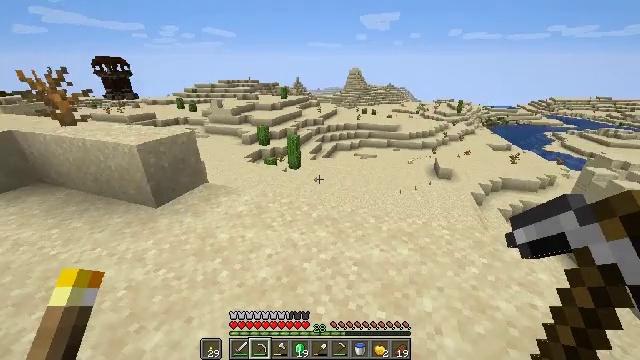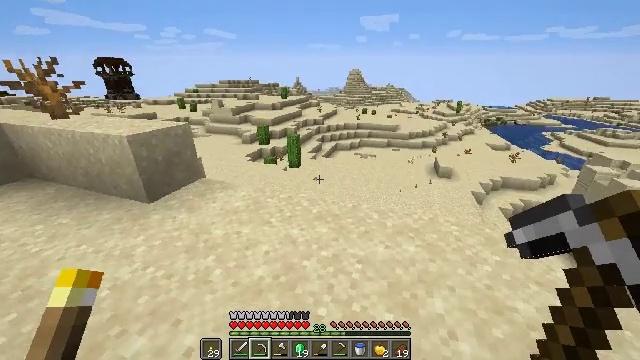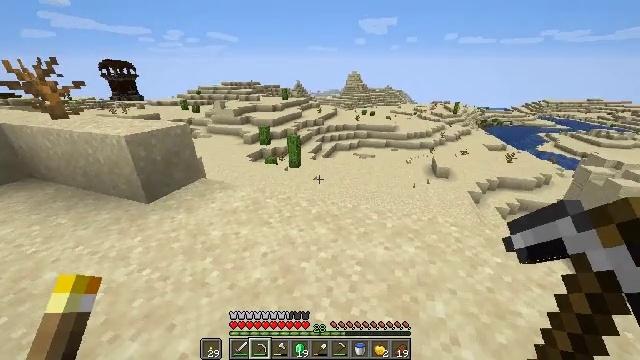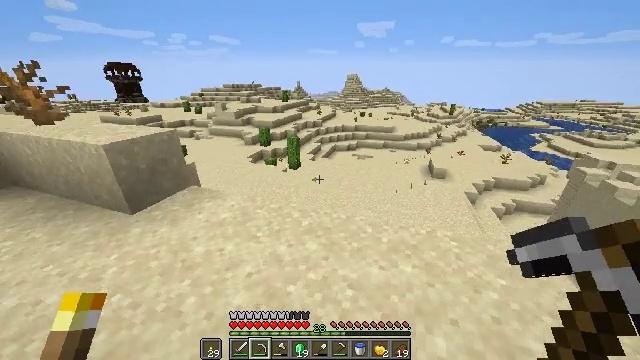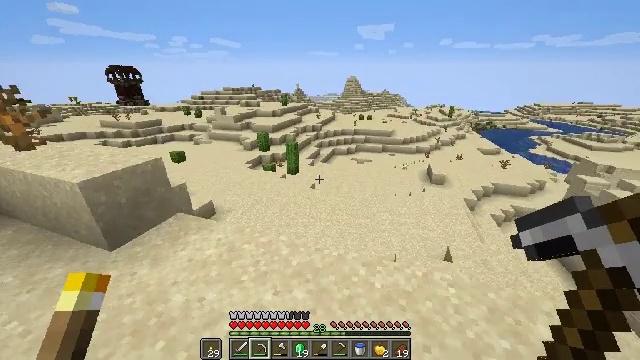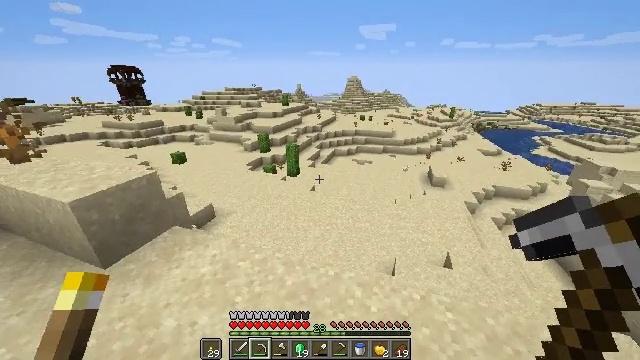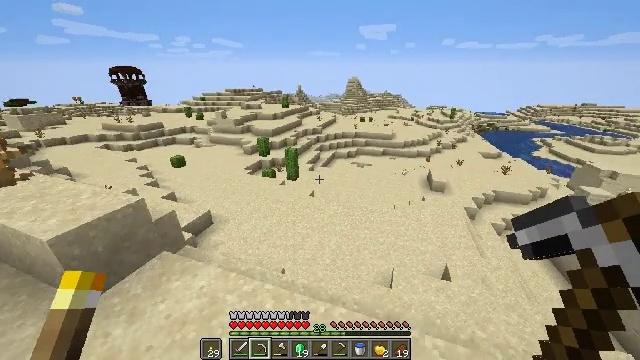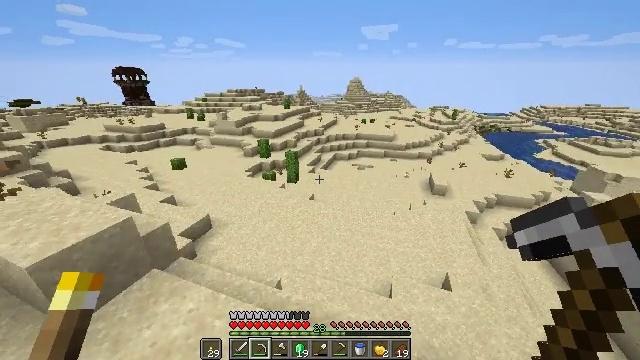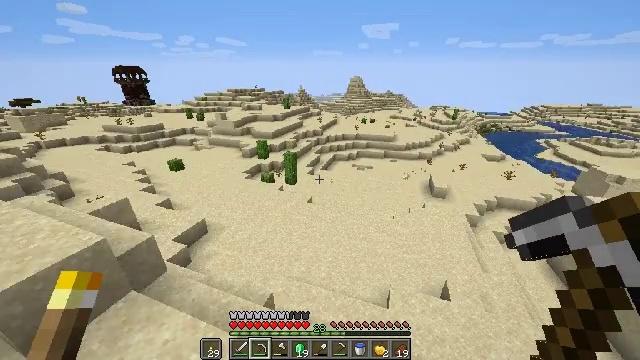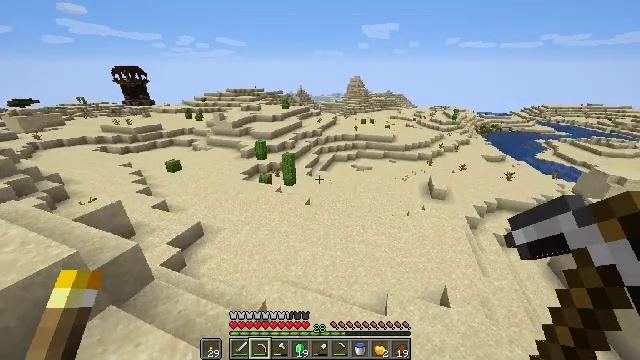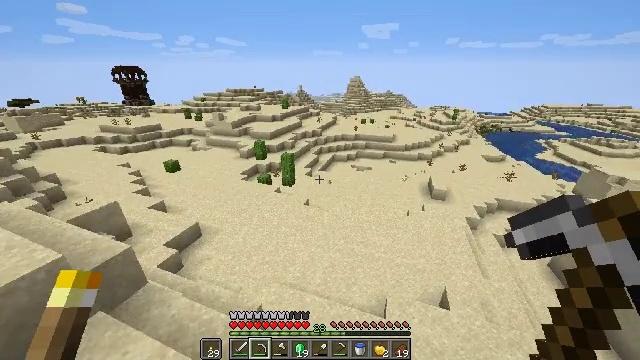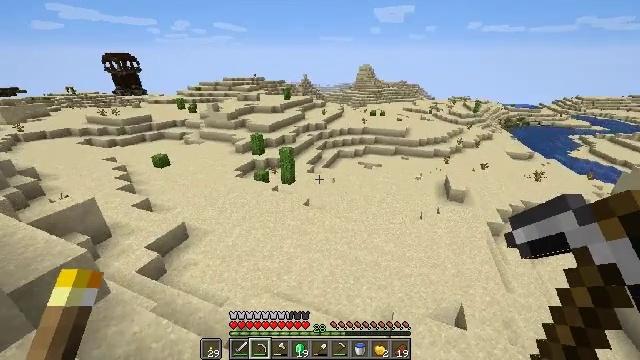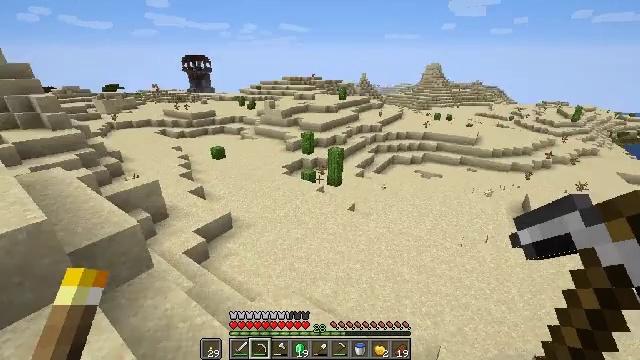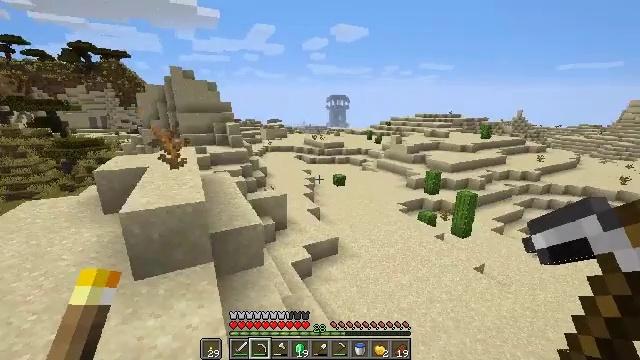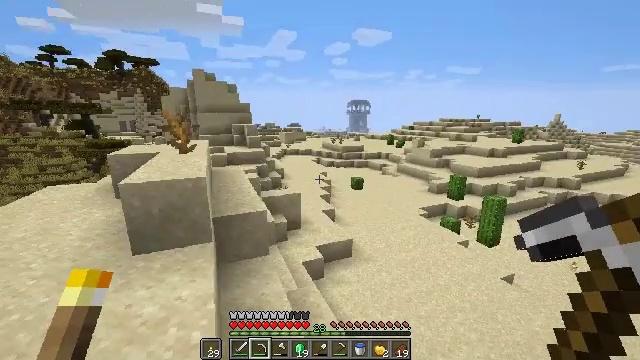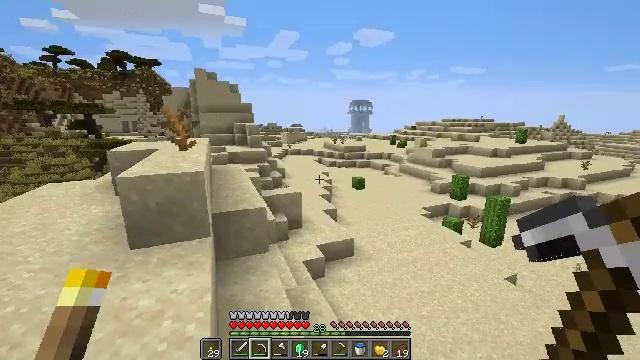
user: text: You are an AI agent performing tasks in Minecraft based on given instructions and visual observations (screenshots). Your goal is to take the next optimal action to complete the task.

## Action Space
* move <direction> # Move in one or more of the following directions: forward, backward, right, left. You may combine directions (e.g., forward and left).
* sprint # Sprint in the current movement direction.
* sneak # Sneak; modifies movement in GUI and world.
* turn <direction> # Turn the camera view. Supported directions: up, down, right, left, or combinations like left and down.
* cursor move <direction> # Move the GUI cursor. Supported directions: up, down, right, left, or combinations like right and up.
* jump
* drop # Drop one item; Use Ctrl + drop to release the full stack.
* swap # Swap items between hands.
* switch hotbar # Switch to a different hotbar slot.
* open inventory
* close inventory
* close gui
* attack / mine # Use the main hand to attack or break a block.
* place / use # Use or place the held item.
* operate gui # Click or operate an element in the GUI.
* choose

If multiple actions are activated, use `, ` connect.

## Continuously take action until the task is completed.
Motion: motion action
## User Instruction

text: Harvest hay blocks from the village.
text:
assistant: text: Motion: move forward and move right, sprint, jump
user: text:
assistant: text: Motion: move forward and move right, sprint, jump
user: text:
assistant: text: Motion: move forward and move right, sprint, jump
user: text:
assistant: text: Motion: move forward and move right, sprint, jump
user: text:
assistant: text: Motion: move forward and move right, sprint, jump
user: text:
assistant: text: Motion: move forward and move right, sprint, jump
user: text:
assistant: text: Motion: move forward and move right, sprint
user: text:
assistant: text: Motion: move forward and move right, sprint
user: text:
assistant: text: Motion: move forward and move right, sprint
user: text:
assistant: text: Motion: move right
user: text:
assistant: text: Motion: turn left
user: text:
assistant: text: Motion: turn left and up
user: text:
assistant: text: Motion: turn left and up
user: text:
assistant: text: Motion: turn left and up
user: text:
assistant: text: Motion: move forward, sprint
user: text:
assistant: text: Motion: move forward, sprint, turn left
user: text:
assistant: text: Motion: move forward, sprint, turn left
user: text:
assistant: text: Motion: move forward, sprint, turn left
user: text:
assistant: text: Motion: move forward and move left, sprint
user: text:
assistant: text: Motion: move forward and move left, sprint
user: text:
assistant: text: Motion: move forward and move left, sprint
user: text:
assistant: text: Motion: move forward and move left, sprint
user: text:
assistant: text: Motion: move forward and move left, sprint
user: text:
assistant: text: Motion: move forward and move left, sprint
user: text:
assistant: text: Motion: move forward and move left, sprint, jump
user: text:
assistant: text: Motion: move forward and move left, sprint, jump
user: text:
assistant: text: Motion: move forward and move left, sprint, turn left, jump
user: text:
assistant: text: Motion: move forward and move left, sprint, turn left, jump
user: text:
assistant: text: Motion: move forward and move left, sprint, turn left
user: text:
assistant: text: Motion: move forward and move left, sprint, turn left